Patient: sex F, age 68
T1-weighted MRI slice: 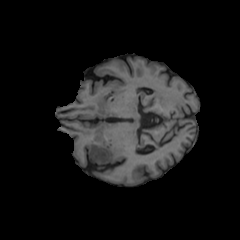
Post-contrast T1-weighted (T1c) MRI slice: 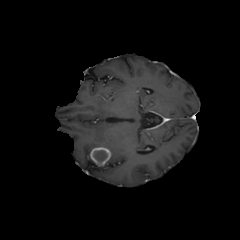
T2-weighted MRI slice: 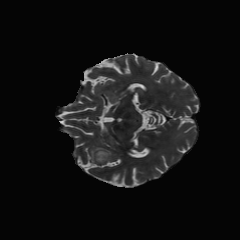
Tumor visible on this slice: yes
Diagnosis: Glioblastoma, IDH-wildtype
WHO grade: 4